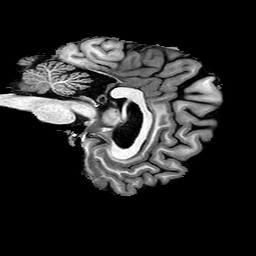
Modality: T1w
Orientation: sagittal
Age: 30
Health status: healthy
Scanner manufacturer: philips
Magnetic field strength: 3 T
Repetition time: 0.007813 s
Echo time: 0.00359 s